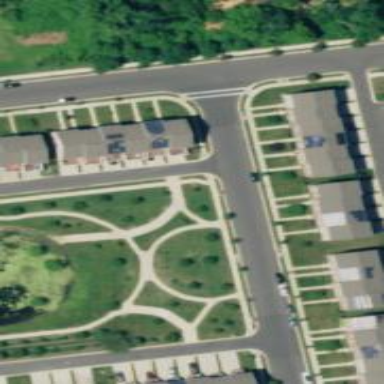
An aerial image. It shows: Alley classified as service road.